Question: After a 30 minutes searching in Stack Overflow i could not find a solution to my problem, so here is it:
I have a static blog, and it's almost 99% responsive. The problem comes with a larger titles with wider words (like "documentfragments", in my case), they make a horizontal scrollbar in screens with a width below 400px.
Here the example:

As you can see, the width is (in that specific case), 320px and the header breaks the layout.
Im not a specialist in stylesheets, i'm learning but whatever i do (adjust the width, font size, etc) i cant give a solution to the problem.
Any idea?
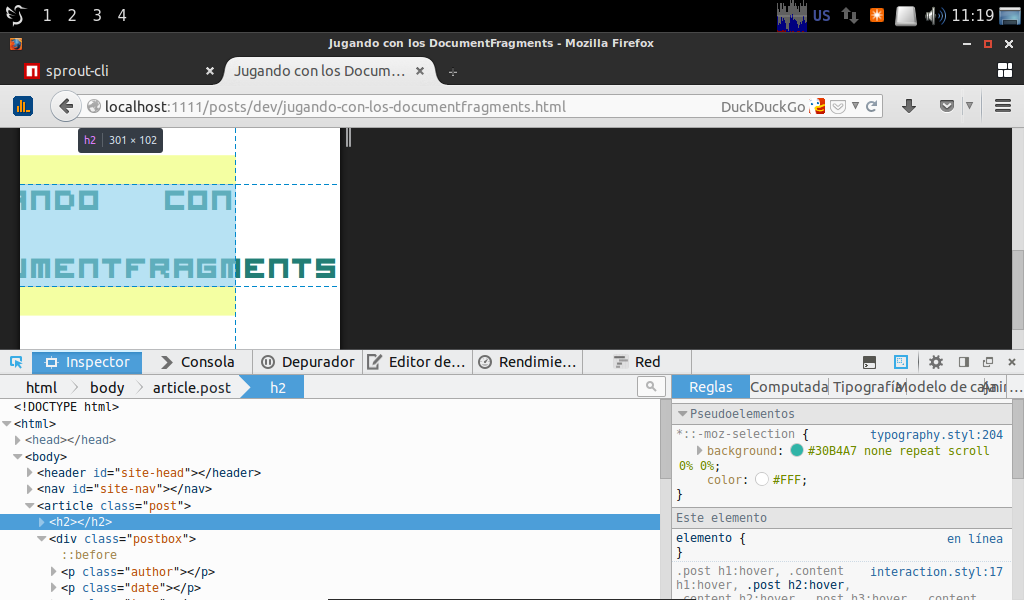
Answer: You have a few options here.
You could reduce the font-size to something that is not likely to result in overflowing text.
Using CSS you can set your element to hyphenate your words so they wrap when they run out of space. Just add 'word-wrap: break-word' to the element in your css.
You could write some javascript that calculates the width that it needs to fit into, then alter the font-size appropriately.